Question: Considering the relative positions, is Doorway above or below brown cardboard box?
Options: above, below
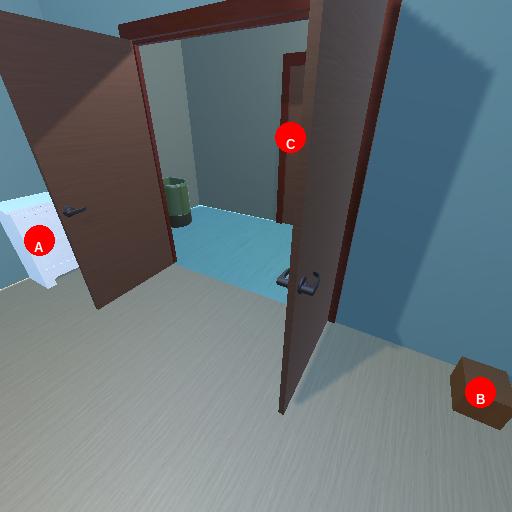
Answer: above